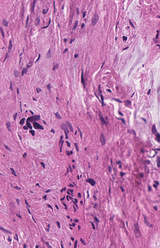
Tumor epithelial tissue: no
Tumor-associated stroma tissue: yes
Normal tissue: no